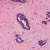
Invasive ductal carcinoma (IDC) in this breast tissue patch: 1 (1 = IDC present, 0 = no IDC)